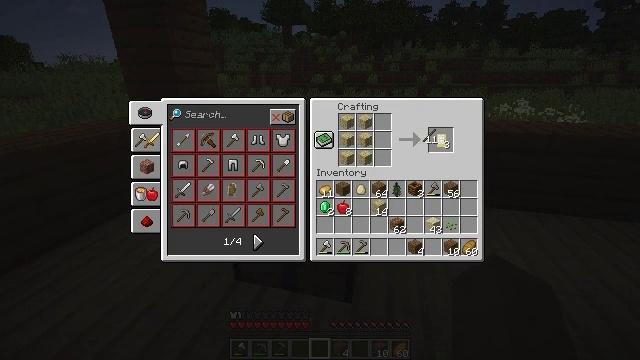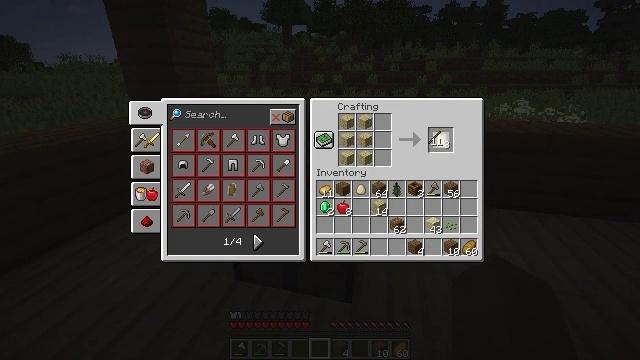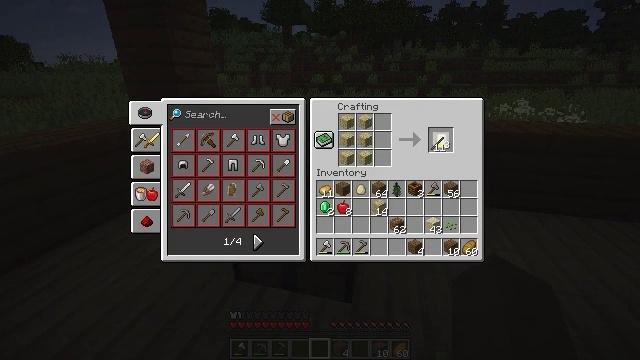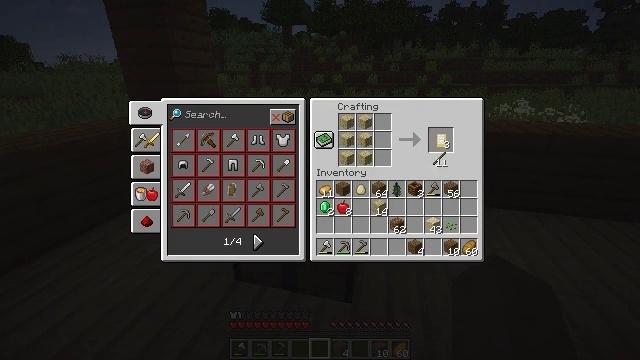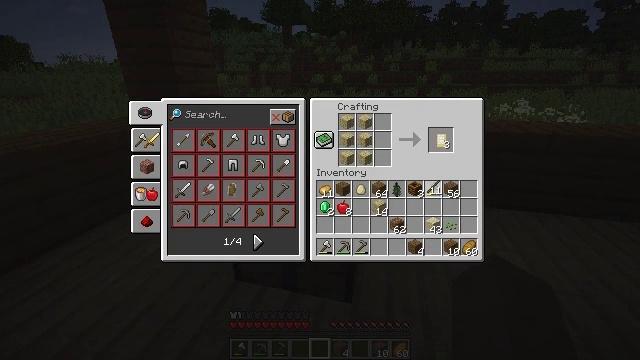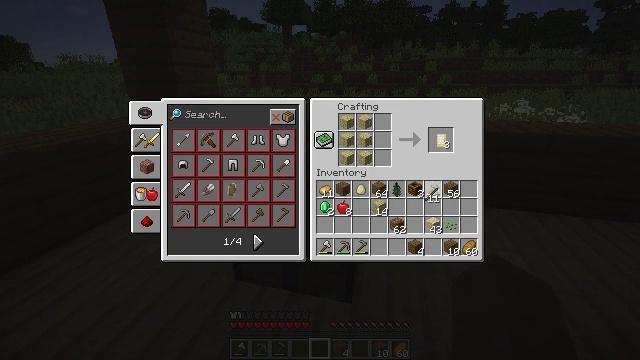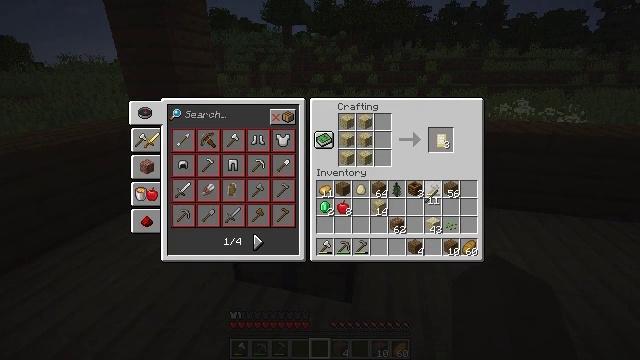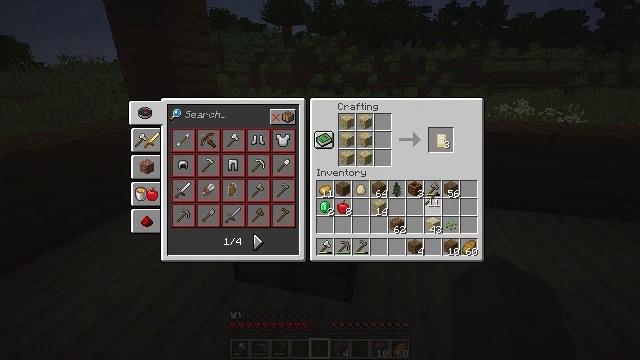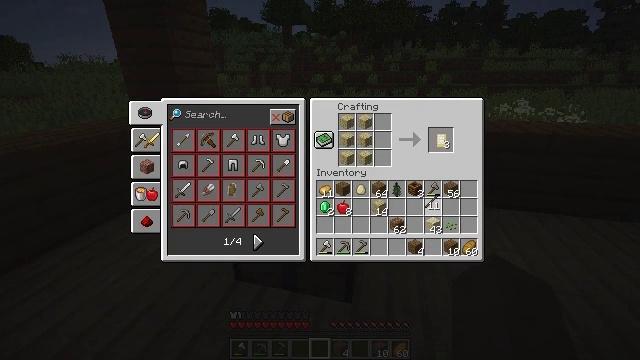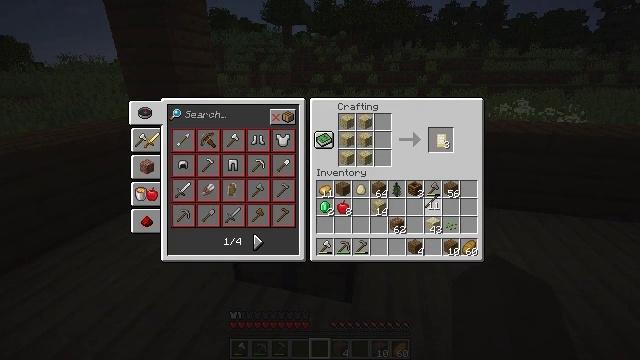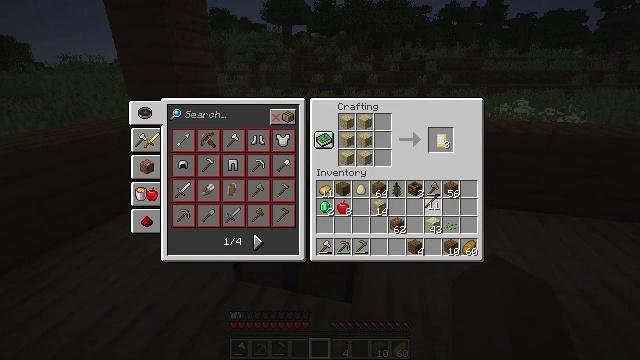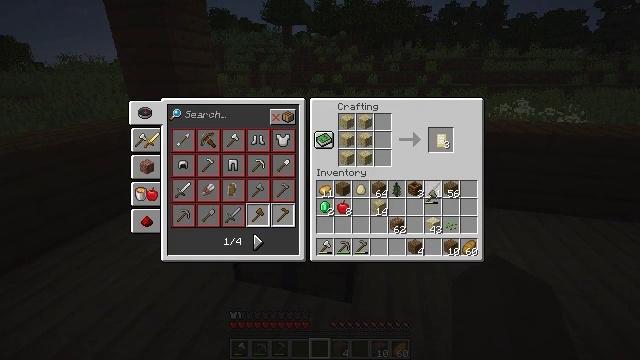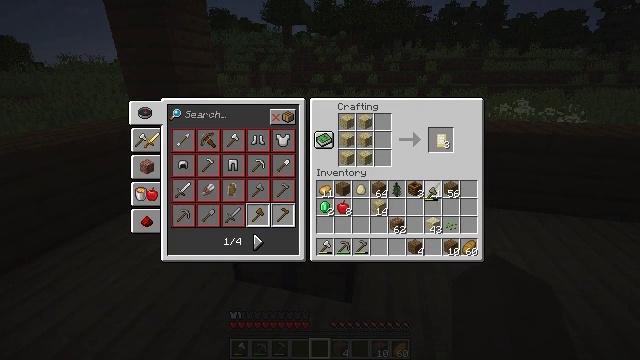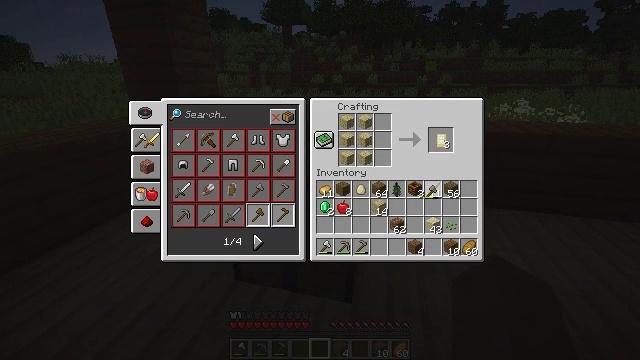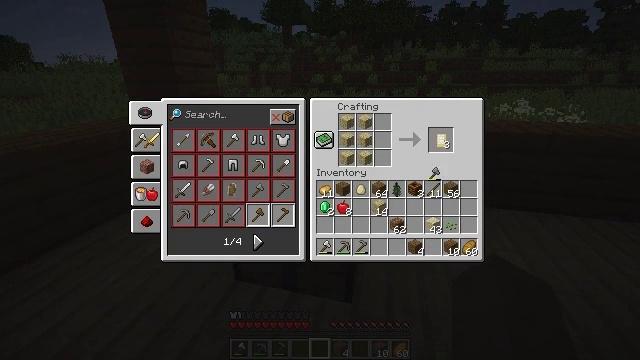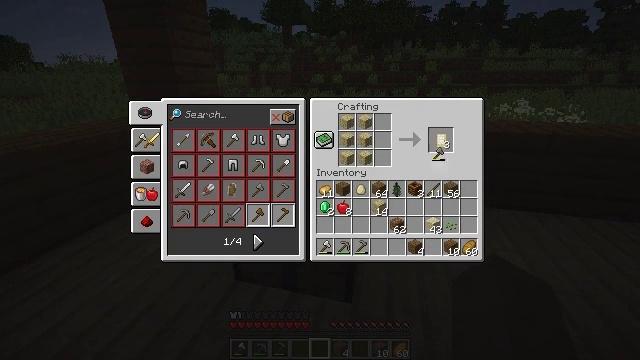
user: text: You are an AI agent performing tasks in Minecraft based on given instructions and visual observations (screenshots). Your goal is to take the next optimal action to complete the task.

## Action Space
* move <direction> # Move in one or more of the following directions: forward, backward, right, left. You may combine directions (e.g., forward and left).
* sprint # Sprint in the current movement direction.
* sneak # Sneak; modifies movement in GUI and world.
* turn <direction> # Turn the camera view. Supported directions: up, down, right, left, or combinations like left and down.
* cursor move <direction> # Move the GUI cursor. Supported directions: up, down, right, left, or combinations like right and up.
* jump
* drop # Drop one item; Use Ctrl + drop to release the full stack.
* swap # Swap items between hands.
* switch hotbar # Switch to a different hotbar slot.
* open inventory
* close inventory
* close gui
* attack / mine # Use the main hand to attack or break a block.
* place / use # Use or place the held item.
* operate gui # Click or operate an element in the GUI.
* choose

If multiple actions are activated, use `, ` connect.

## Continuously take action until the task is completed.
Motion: motion action
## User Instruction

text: Craft a birch door using birch planks in the crafting grid.
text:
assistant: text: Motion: no_op
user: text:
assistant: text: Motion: no_op
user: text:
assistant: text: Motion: cursor move down
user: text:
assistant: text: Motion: cursor move down
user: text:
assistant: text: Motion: cursor move down
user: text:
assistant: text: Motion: no_op
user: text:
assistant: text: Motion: no_op
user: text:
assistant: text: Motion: operate gui
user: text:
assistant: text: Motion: operate gui
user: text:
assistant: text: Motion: operate gui
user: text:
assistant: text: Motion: no_op
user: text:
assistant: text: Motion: no_op
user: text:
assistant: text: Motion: no_op
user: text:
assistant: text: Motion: sneak, cursor move up
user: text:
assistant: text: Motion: sneak, cursor move up
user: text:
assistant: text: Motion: sneak, cursor move up
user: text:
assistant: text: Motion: sneak
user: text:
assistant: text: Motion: sneak
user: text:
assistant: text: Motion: sneak
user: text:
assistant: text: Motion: sneak
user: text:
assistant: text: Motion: sneak
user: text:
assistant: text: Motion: sneak, cursor move down
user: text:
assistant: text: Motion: sneak, cursor move down
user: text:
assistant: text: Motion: sneak, cursor move down
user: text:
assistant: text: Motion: cursor move down
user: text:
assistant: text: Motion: no_op
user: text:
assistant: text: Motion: no_op
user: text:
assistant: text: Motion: no_op
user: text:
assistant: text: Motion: operate gui
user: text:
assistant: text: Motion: operate gui